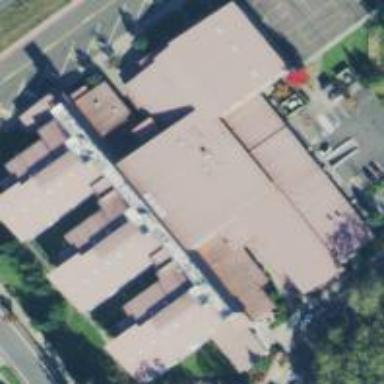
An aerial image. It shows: School building.